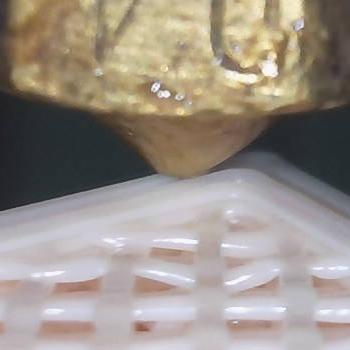
Flow rate: 52%